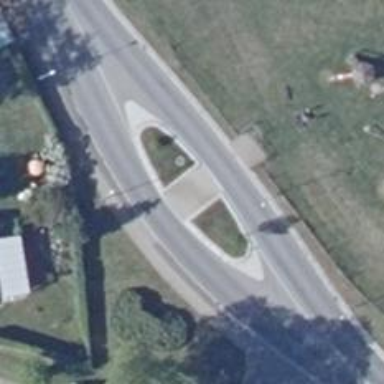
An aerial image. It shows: Traffic calming island.